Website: home-depot
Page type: account-selection
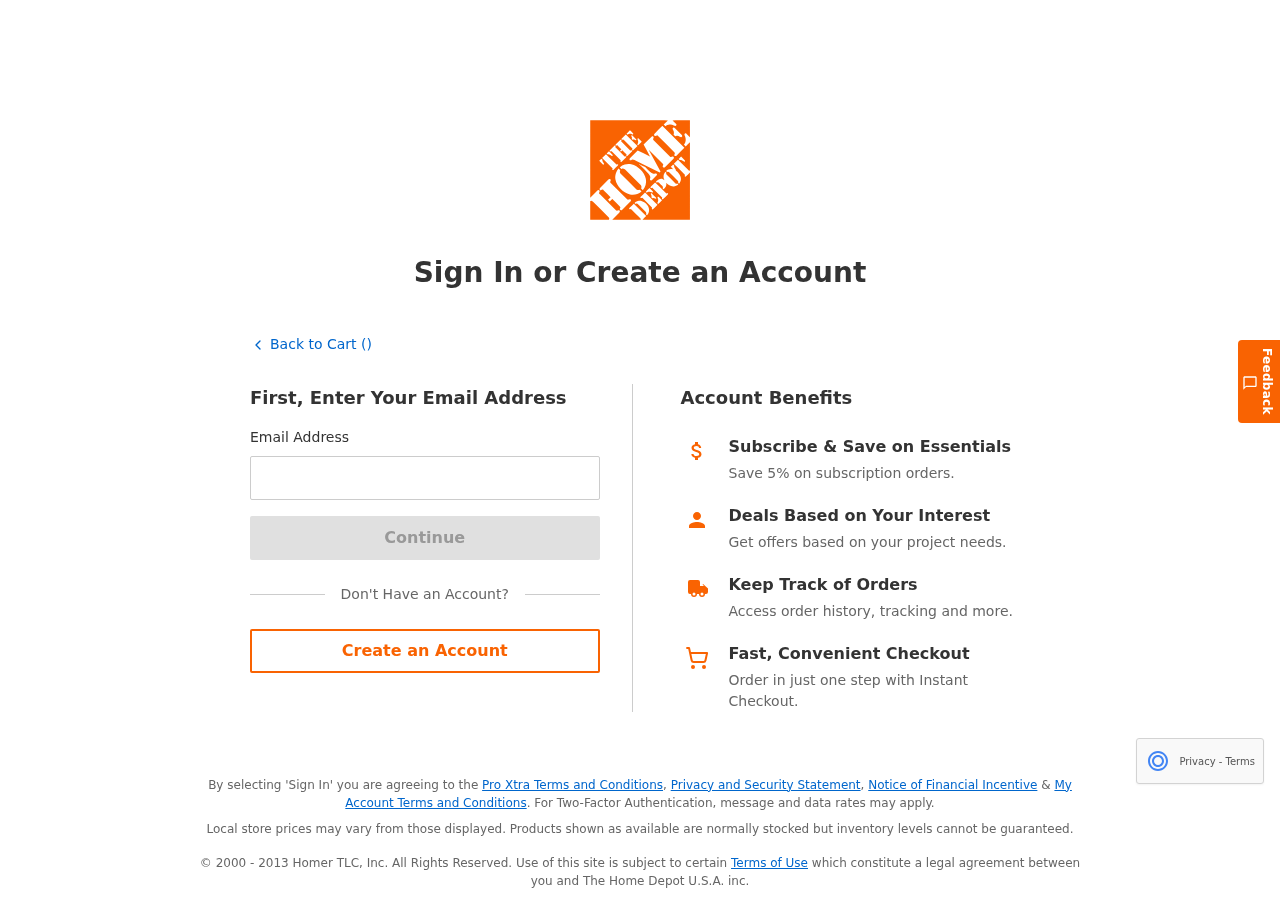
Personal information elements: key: PII_EMAIL
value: miguel_watson@yahoo.com